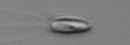
Label: Chrysochromulina